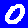
Digit: 0